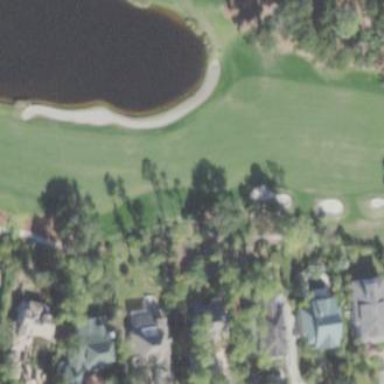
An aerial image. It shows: Grassy area designated as golf fairway.